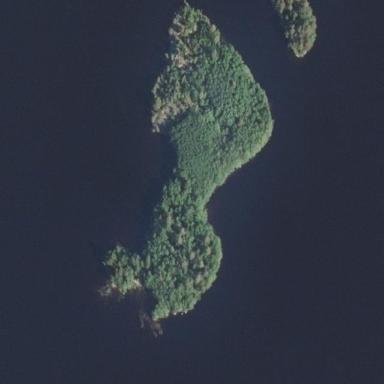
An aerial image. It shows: Islet surrounded by woodland.